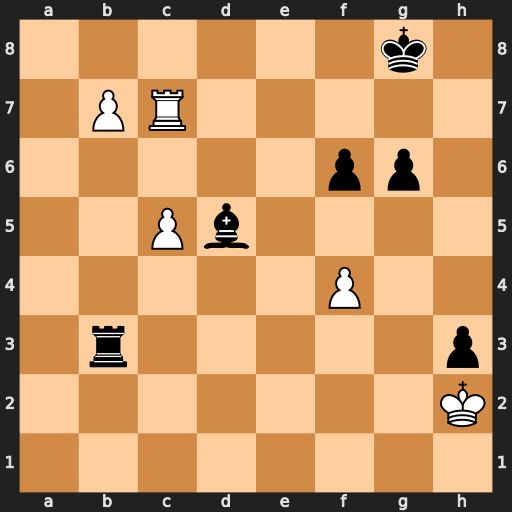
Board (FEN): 6k1/1PR5/5pp1/2Pb4/5P2/1r5p/7K/8
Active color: w
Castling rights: -
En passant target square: -
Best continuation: Rc8+ Kf7 b8=Q Rxb8 Rxb8